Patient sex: M
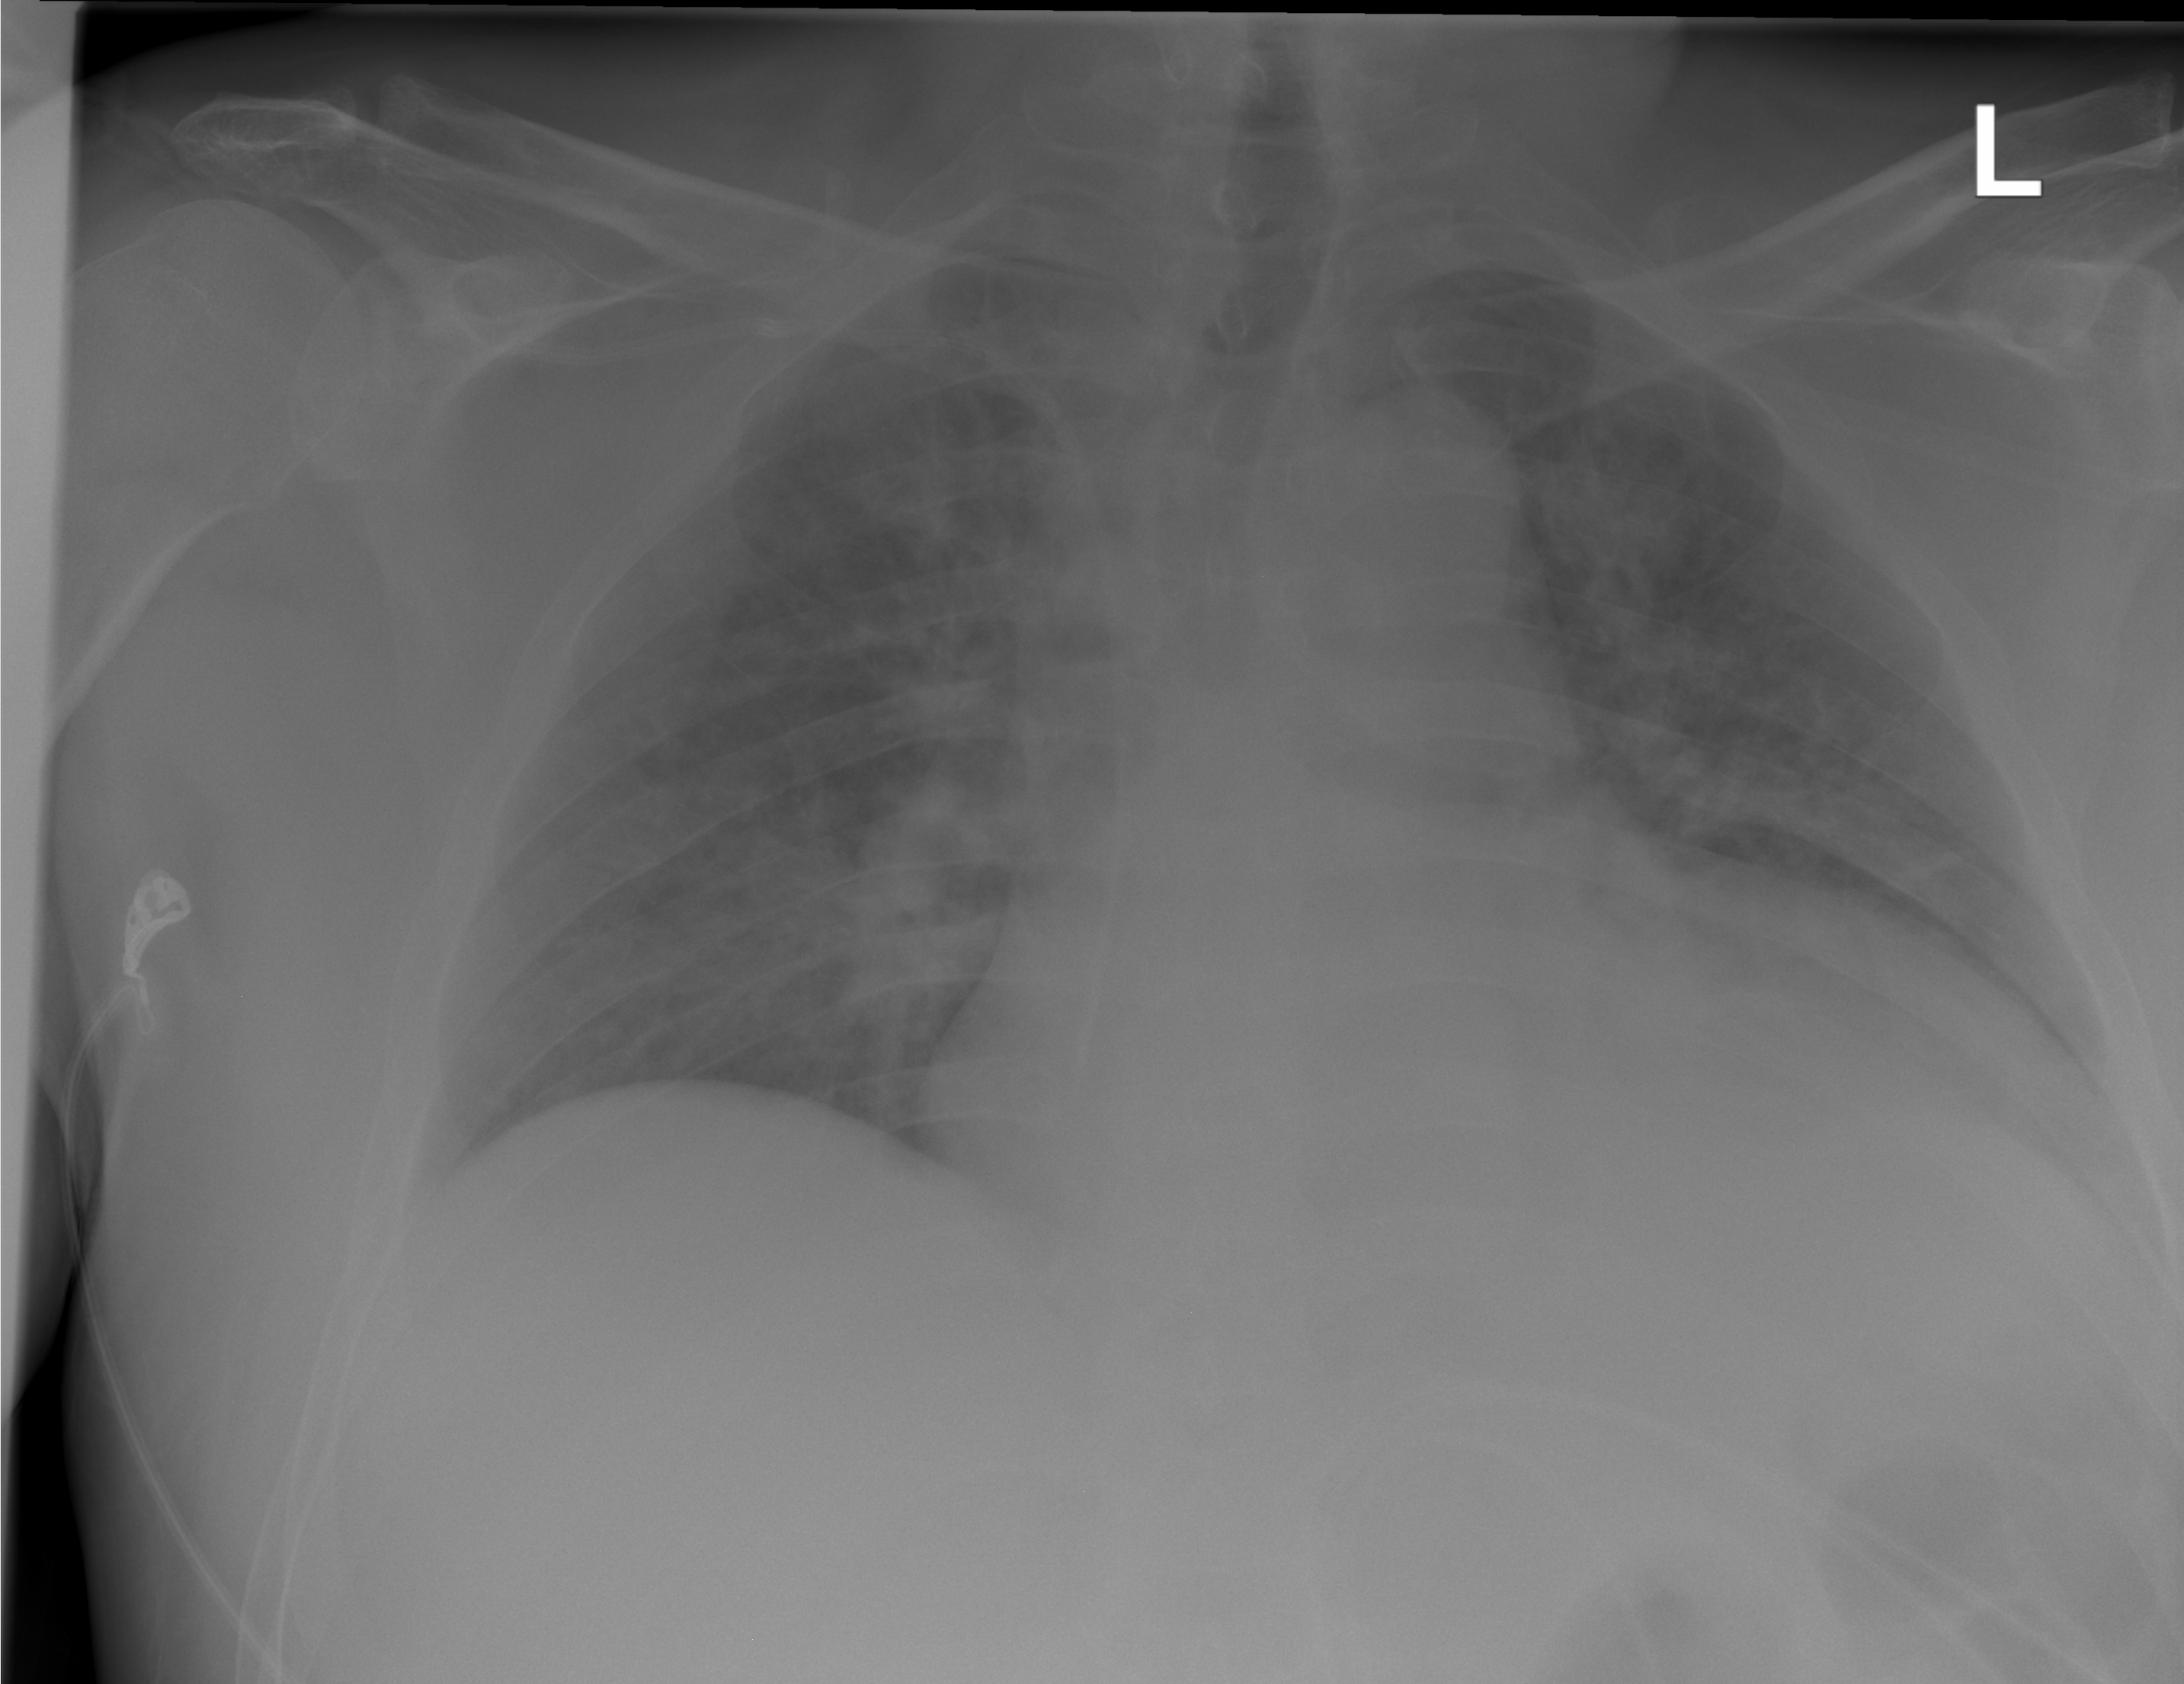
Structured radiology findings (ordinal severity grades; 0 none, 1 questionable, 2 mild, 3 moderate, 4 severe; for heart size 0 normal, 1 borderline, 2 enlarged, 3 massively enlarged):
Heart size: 2
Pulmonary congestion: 3
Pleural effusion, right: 0
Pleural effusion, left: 0
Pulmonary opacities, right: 2
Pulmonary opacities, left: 2
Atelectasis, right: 0
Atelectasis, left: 0